Question: I'm trying to do a Gaussian blur on a UIImage that replicates my photoshop mockup.
In Photoshop, when I run a Gaussian blur filter, the image layer gets larger as a result of the blurred edges.
Using GPUImage, I can successfully blur my UIImages. However, the new image is cropped at the original bounds, leaving a hard edge all the way around.
Setting 'UIImageView.layer.masksToBounds = NO;' doesn't help, as the image is cropped not the view.
I've also tried placing the UIImage centered on a larger clear image before blurring, and then resizing. This also didn't help.
Is there a way to achieve this "Photoshop-style" blur?

thanks to Brad Larson:
'''
UIImage sourceImage = ...
GPUImagePicture *imageSource = [[GPUImagePicture alloc] initWithImage:sourceImage];
GPUImageTransformFilter *transformFilter = [GPUImageTransformFilter new];
GPUImageFastBlurFilter *blurFilter = [GPUImageFastBlurFilter new];
//Force processing at scale factor 1.4 and affine scale with scale factor 1 / 1.4 = 0.7
[transformFilter forceProcessingAtSize:CGSizeMake(SOURCE_WIDTH * 1.4, SOURCE_WIDTH * 1.4)];
[transformFilter setAffineTransform:CGAffineTransformMakeScale(0.7, 0.7)];
//Setup desired blur filter
[blurFilter setBlurSize:3.0f];
[blurFilter setBlurPasses:20];
//Chain Image->Transform->Blur->Output
[imageSource addTarget:transformFilter];
[transformFilter addTarget:blurFilter];
[imageSource processImage];
UIImage *blurredImage = [blurFilter imageFromCurrentlyProcessedOutputWithOrientation:UIImageOrientationUp];
'''
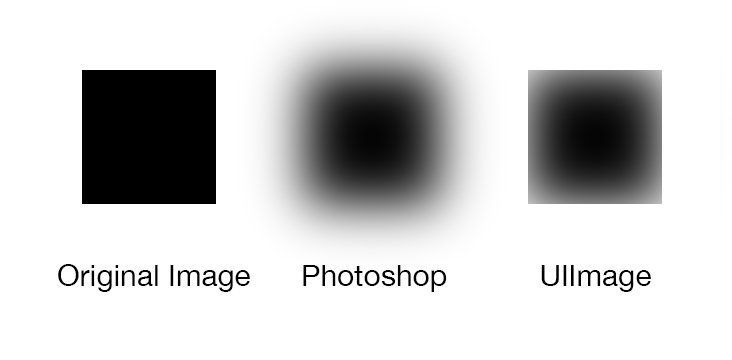
Answer: GPUImage will only produce a result that is processed up to the limits of your image. In order to extend past your image, you'll need to expand the canvas on which it operates.
To do this, you'll want to feed your image into a GPUImageTransformFilter, then use '-forceProcessingAtSize:' or '-forceProcessingAtSizeRespectingAspectRatio:' to enlarge the working area. However, this will also enlarge the image by default, so to counter that, use a scale transform with your GPUImageTransformFilter to reduce the size of your image relative to the larger area. This will keep it with the same pixel dimensions, while placing it within a larger overall image.
Then all you need to do is feed this output into your blur filter and the blur will now extend past the edge of your original image. The size you force the image to be will depend on how far the blur needs to extend past the original image's edges.